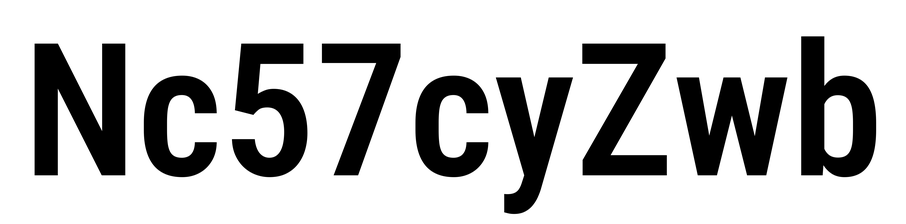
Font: Roboto_Condensed_SemiBold